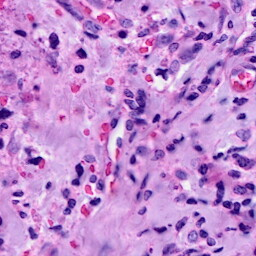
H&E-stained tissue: Breast